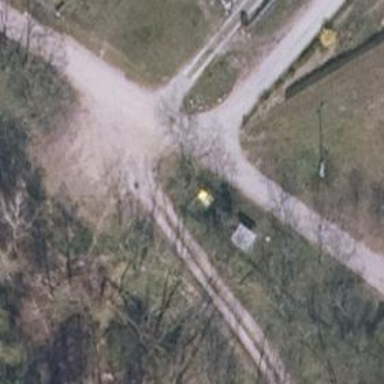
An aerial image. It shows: Residential road.